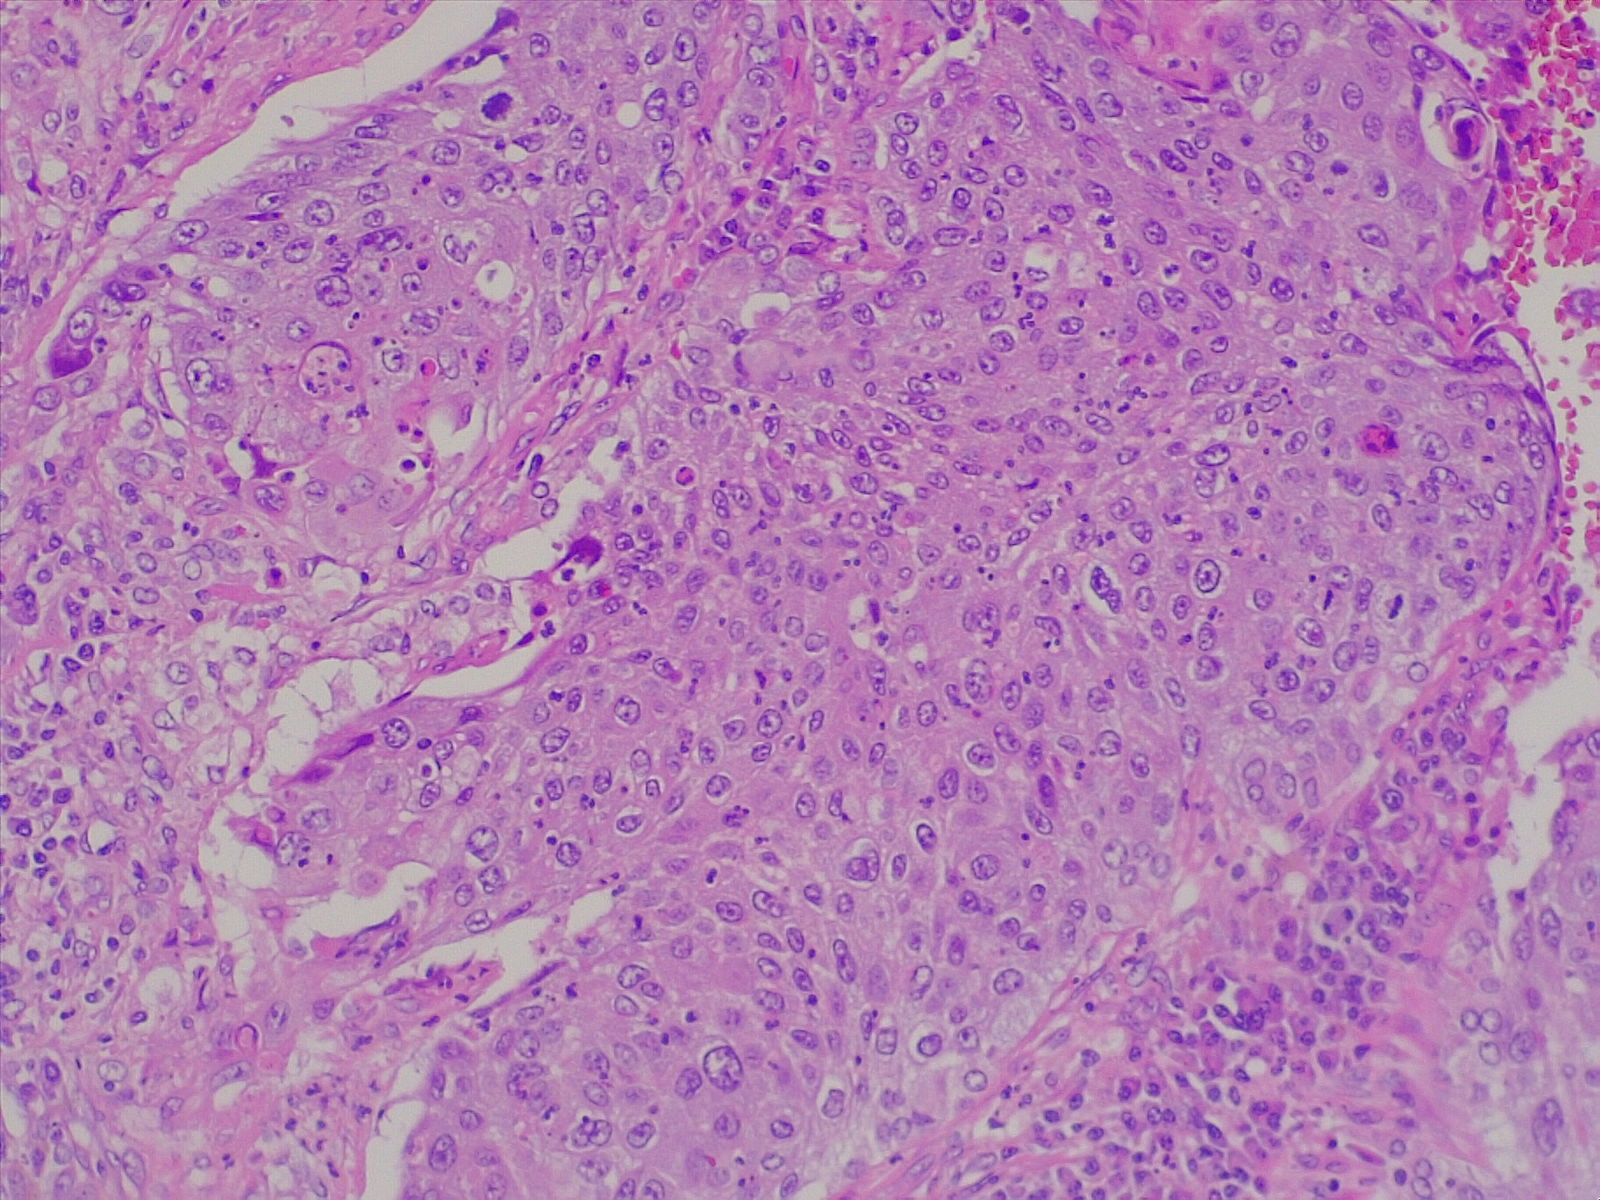
Label: lung squamous cell carcinoma, poorly differentiated